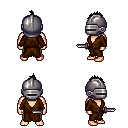
a pixel art fantasy rpg character, male body template, human, light skin, brown robe, teal pants, raven mohawk hairstyle, metal helm, dagger, four views (front, back, left, right), 2x2 character sprite sheet, small pixel art, hard edges, no anti-aliasing